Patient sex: M
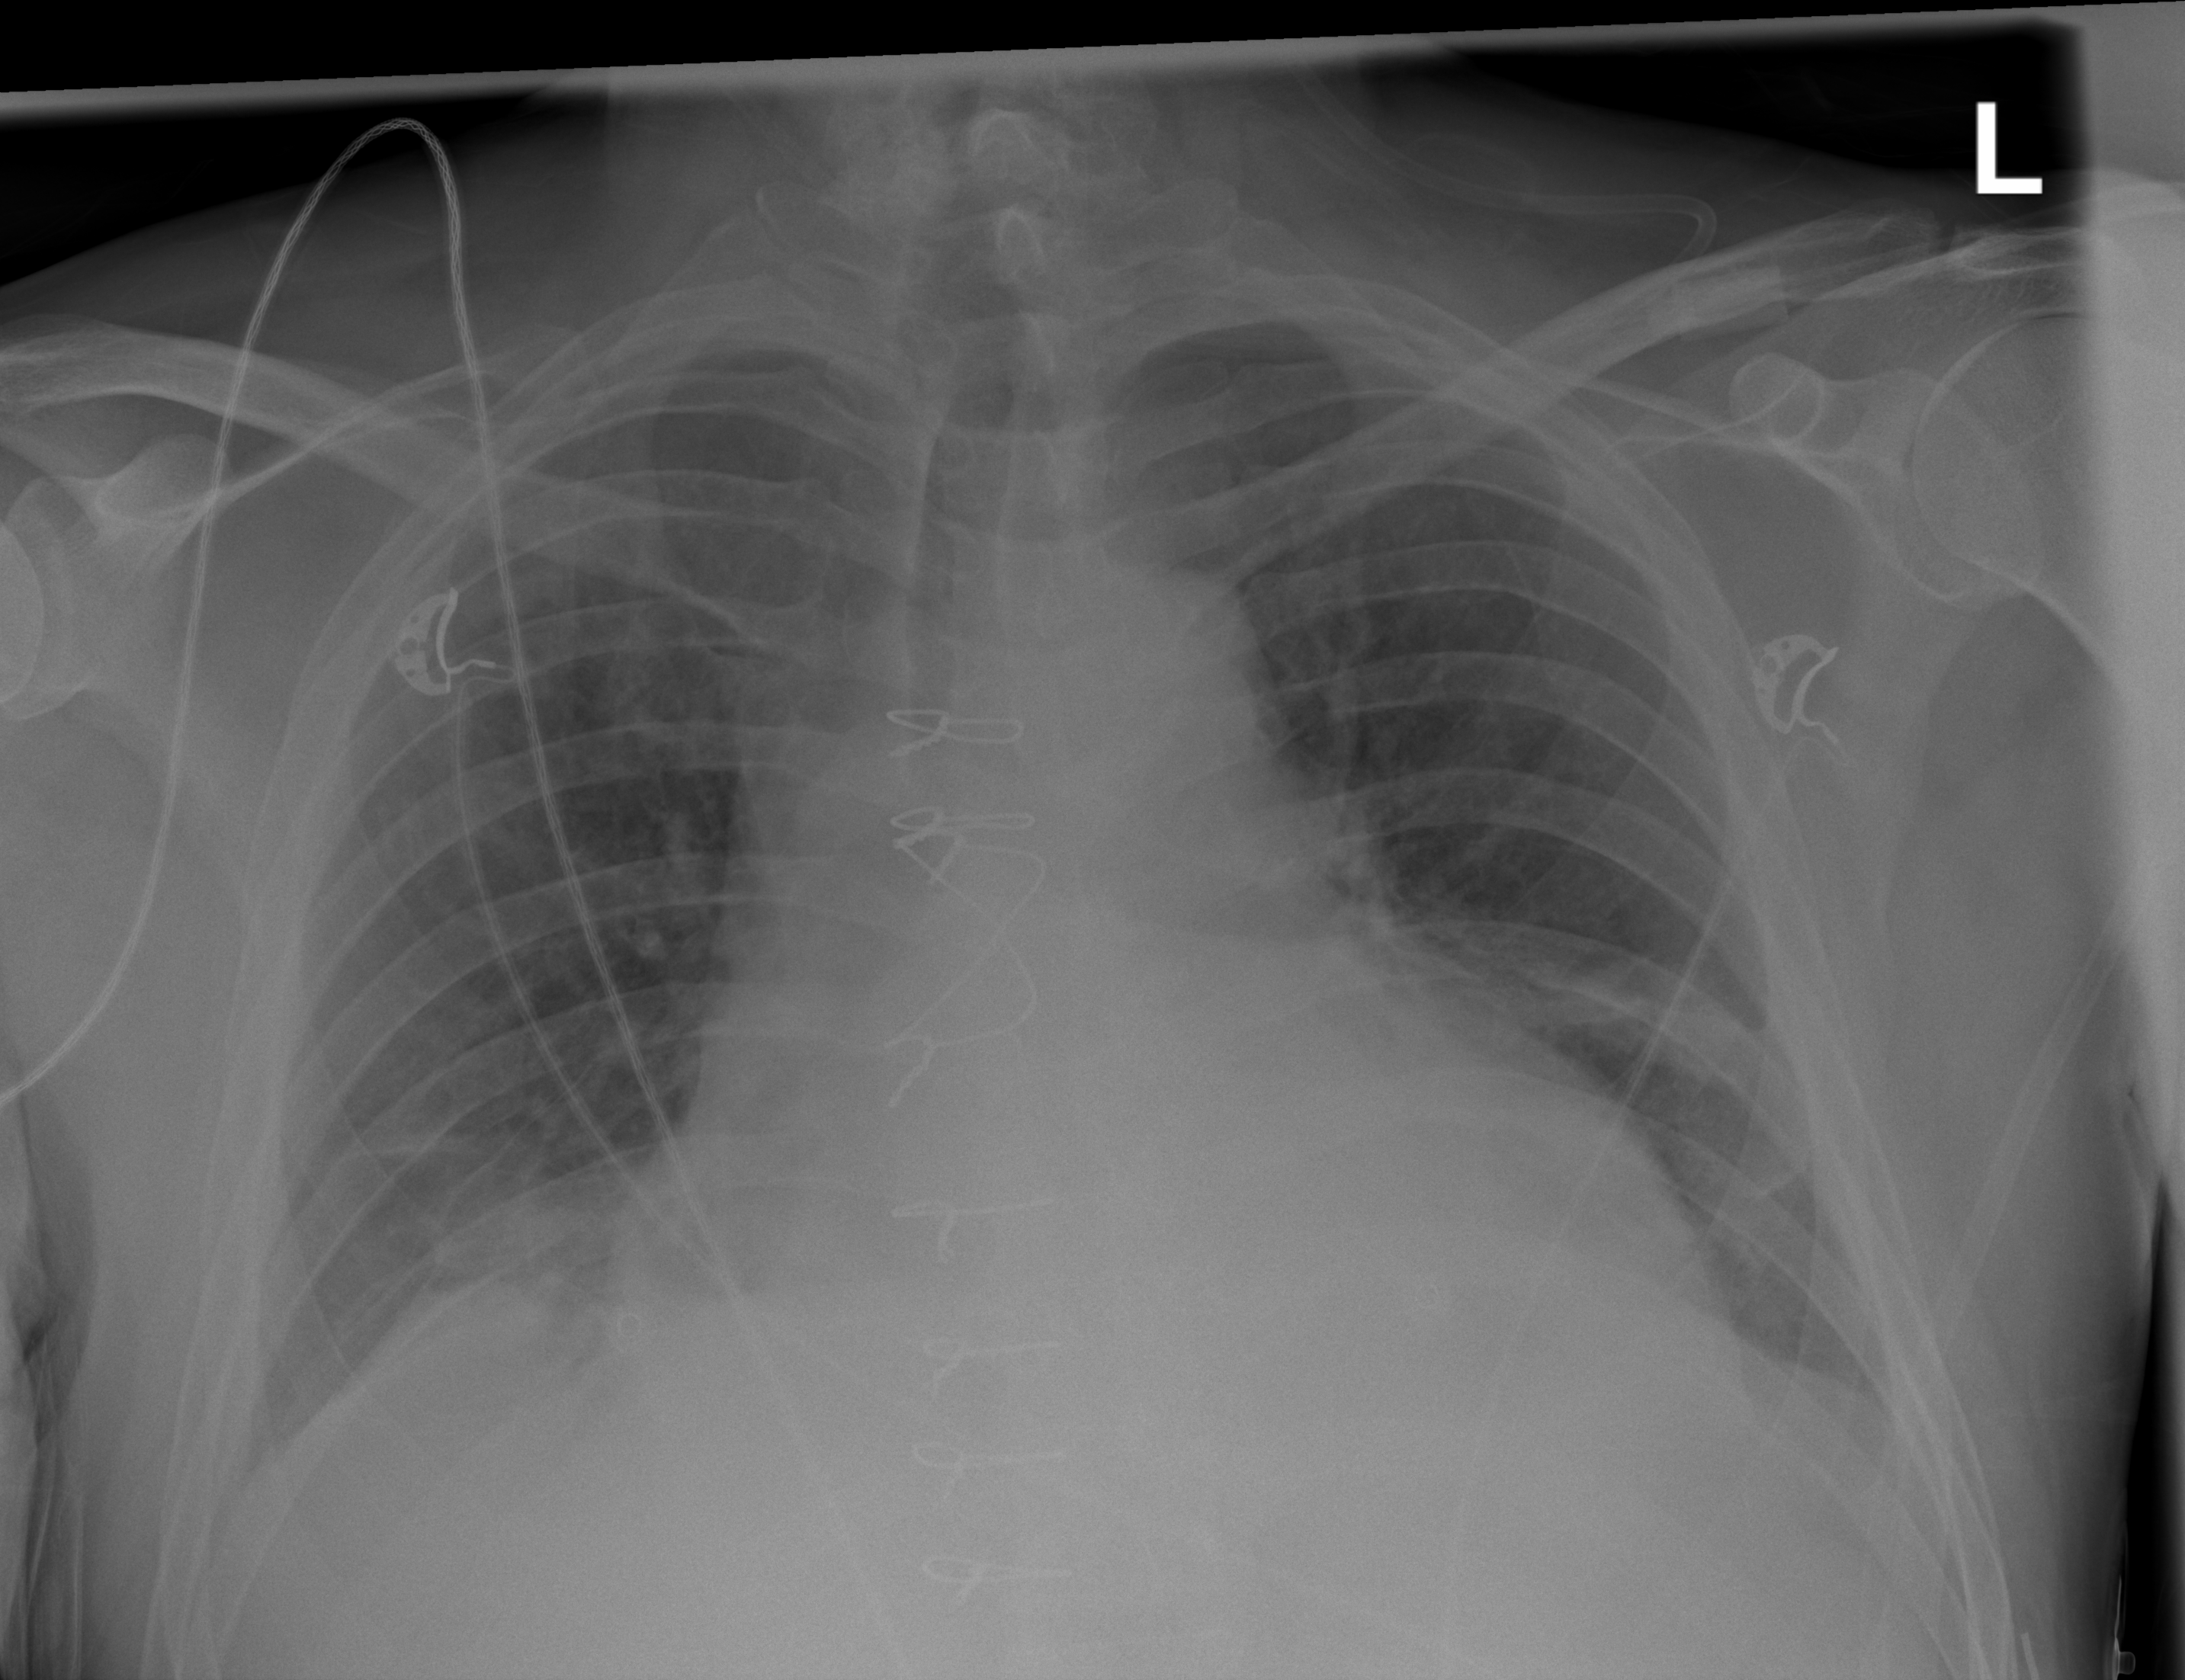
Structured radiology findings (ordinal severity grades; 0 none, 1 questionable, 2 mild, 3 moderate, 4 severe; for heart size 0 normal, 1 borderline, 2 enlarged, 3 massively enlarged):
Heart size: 3
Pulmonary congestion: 2
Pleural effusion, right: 1
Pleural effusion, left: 2
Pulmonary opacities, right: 0
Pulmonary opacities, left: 0
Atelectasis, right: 2
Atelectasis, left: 2